Question: I would like to eliminate the empty space that is shown below in an oval , i.e the space between the y axis and
the bar (blue bar). Is there a way I can do it ? I dont seem to find any properties on the chart to alter it ..

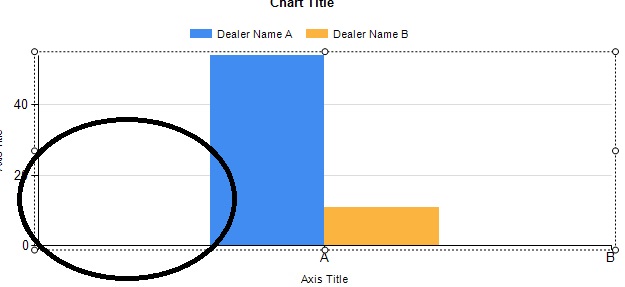
Answer: You can do this by going to Horizontal axis properties----->Axis options----->Set the side margins disabled.